Question: i'm trying to scrape a website but the thing is that i get this as a response (most likely javascript ? ). I am using request in order to send requests to the website.
Is it possible to convert it to a parsable format ? I thought of using jQuery to send request an accept a certain response format.But as of right now i'm mainly trying to identify the type of response i'm getting. Thank you.
The response i get :

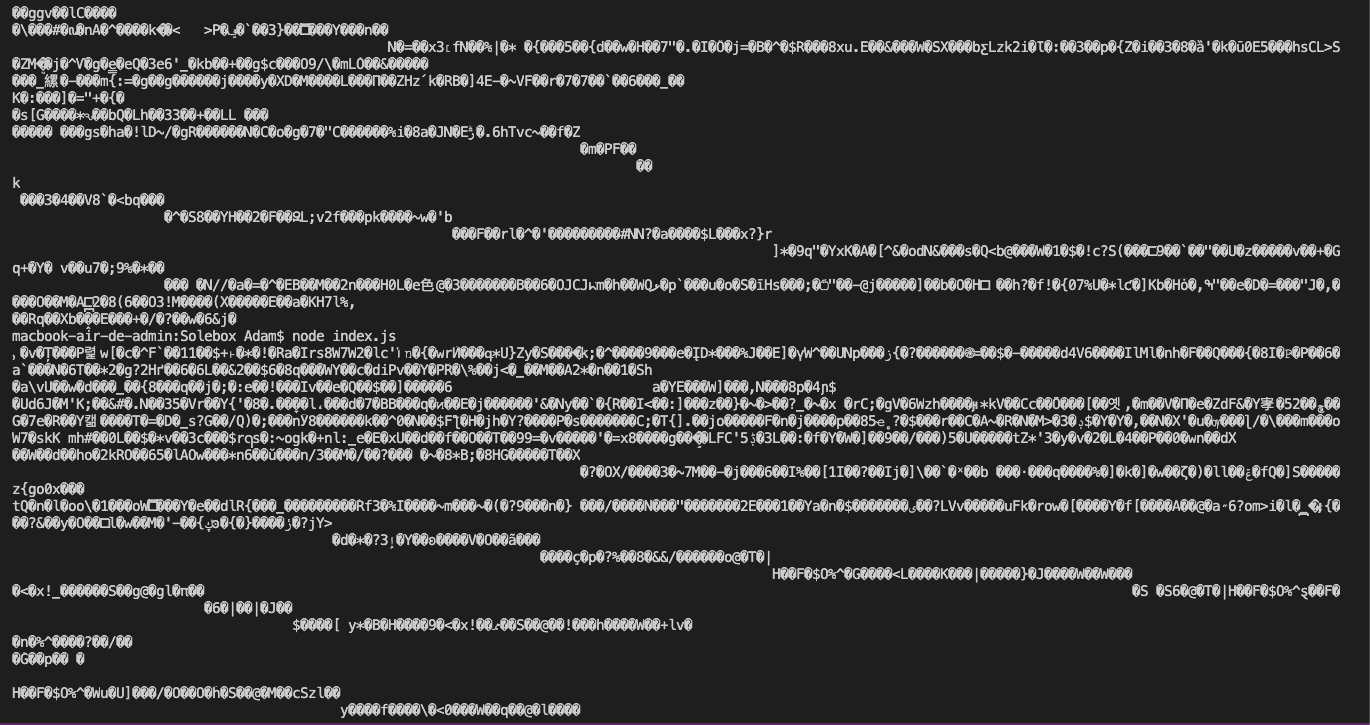
Answer: Likely gzip
<URL>
Click F12 and look at the response in a browser.
HTML is often gzipped and if you are not using a client that unzips it, then you will get the raw zip
<URL>